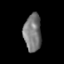
Tissue: skin
Cell type: Epithelial cells
Senescence score: 0.2103
Nuclear area (px): 644
Mean DAPI intensity: 120.439